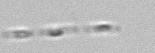
Label: Skeletonema